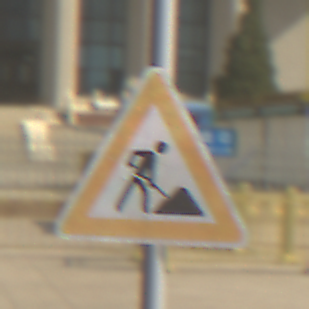
Verkehrszeichen: Arbeitsstelle
Umgebung: Outdoor, Suburban
Tageszeit: MorningAfternoon
Wetter: Clear
Licht: Natural
Jahreszeit: NotSpecified
Kontrast: HighContrast